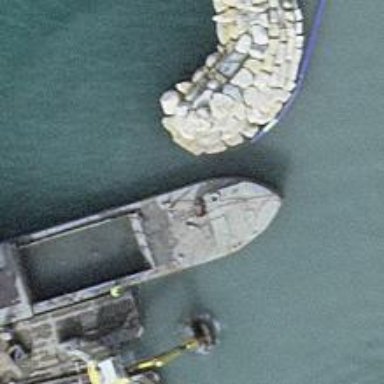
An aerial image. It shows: Man-made pier.